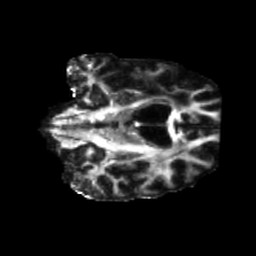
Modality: FA
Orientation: coronal
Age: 56
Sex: male
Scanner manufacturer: siemens
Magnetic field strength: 3 T
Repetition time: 5.25 s
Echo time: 0.08 s